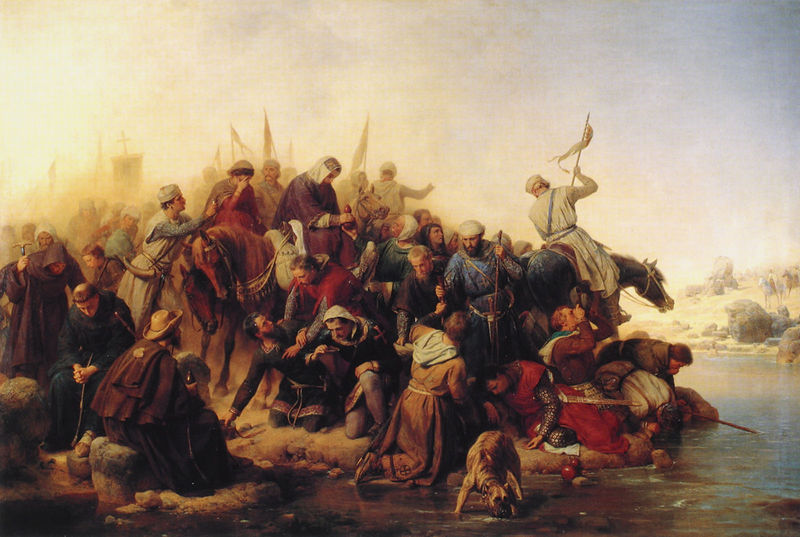
Titel: Die Kreuzfahrer in der Wüste Wasser findend
Künstler: Carl Friedrich Lessing
Institution: Karlsruhe, Staatliche Kunsthalle
Schlagwörter: felsen, gemälde, himmel, kampf, kämpfer, mann, wasser, wolken, fluss, menschen, see, sitzen, ufer, hut, männer, hund, rot, tiere, trinken, tod, trauer, bach, gewässer, gewand, gewänder, pferd, reiter, fahnen, fahne, flagge, dunst, rast, krieg, schlacht, kreuz, schwert, knien, ritter, wimpel, historienmalerei, mönch, kreuzzug, lanzen, mönche, tränke, flaggen, erschöpft, turban, durst, flußufer, durstig, fahenen, säuft